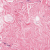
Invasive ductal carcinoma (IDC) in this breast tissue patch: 0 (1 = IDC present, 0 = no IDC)